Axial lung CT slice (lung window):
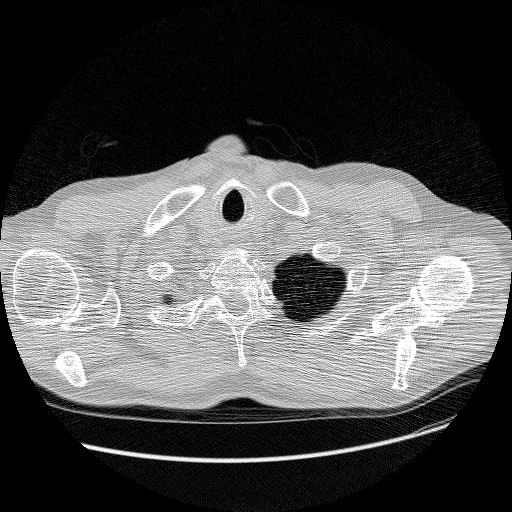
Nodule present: no